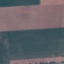
Land use / land cover class: AnnualCrop